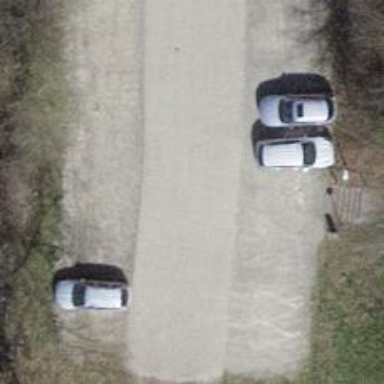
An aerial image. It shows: Set of steps on the road.